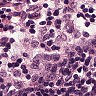
Metastatic tissue present: no